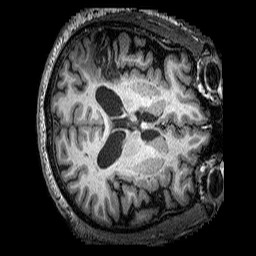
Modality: T1w
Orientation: axial
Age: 58
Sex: male
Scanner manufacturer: siemens
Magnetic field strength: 3 T
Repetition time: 2.25 s
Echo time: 0.00452 s